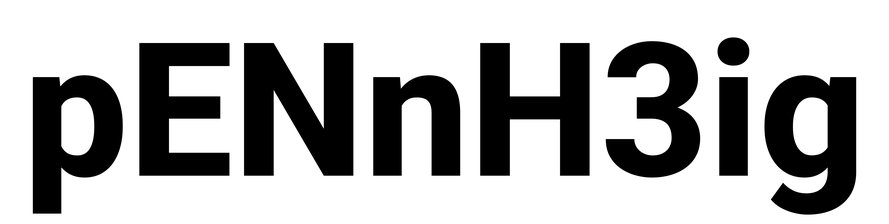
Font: Roboto_ExtraBold